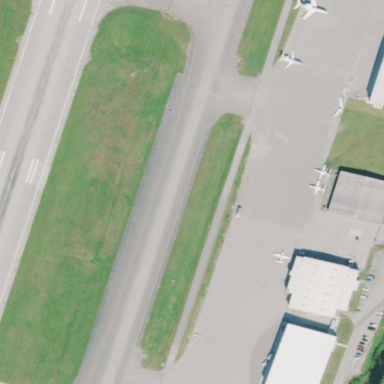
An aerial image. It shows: Apron at the airport with asphalt surface.